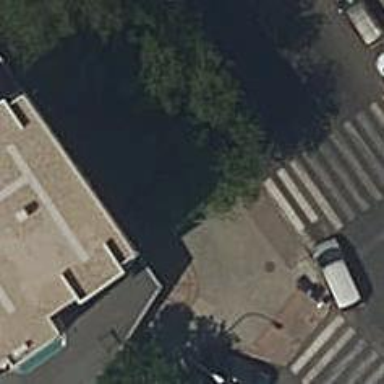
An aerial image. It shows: Footway made of paving stones.